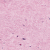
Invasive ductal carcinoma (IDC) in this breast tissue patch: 0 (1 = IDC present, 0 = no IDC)